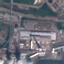
Label: Industrial